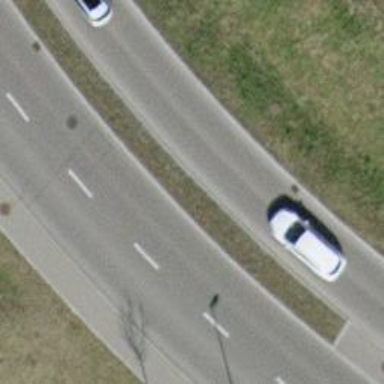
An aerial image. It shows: Secondary road with asphalt surface.